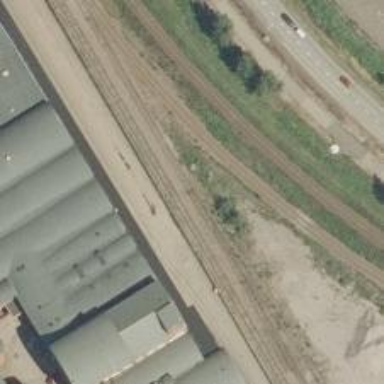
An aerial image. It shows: Railway yard used for servicing trains.